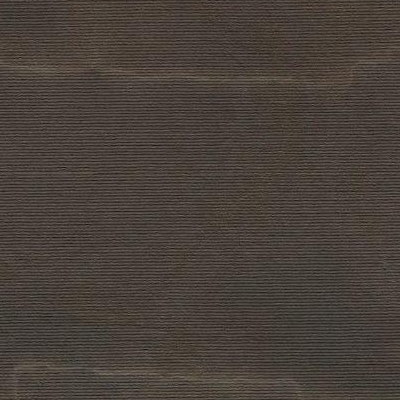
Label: bField